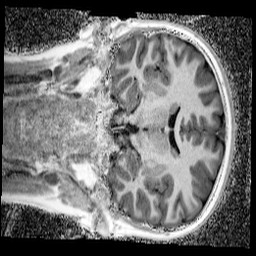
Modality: UNIT1_denoised
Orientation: coronal
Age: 11
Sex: male
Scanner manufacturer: siemens
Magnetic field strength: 3 T
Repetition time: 4 s
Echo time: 0.00299 s